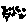
Label: star